Interaction volume radius: 10 \u00c5
Interaction volume height: 15 \u00c5
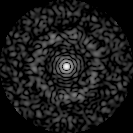
Disorder parameter: 0.8263